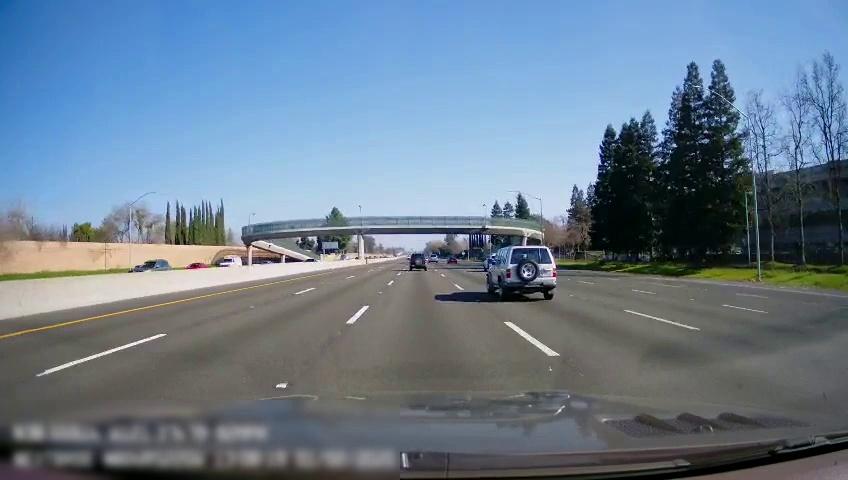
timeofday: Day
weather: Sunny
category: Drivable Space
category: Vehicles | Car
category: Vehicles | Car
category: Vehicles | SUV
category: Vehicles | Car
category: Vehicles | Car
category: Vehicles | SUV
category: Vehicles | Car
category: Lanes | Current Lane
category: Lanes | Alternate Lane
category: Lanes | Alternate Lane
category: Lanes | Alternate Lane
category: Lanes | Alternate Lane
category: Lanes | Alternate Lane
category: Lanes | Alternate Lane
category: Lanes | Alternate Lane